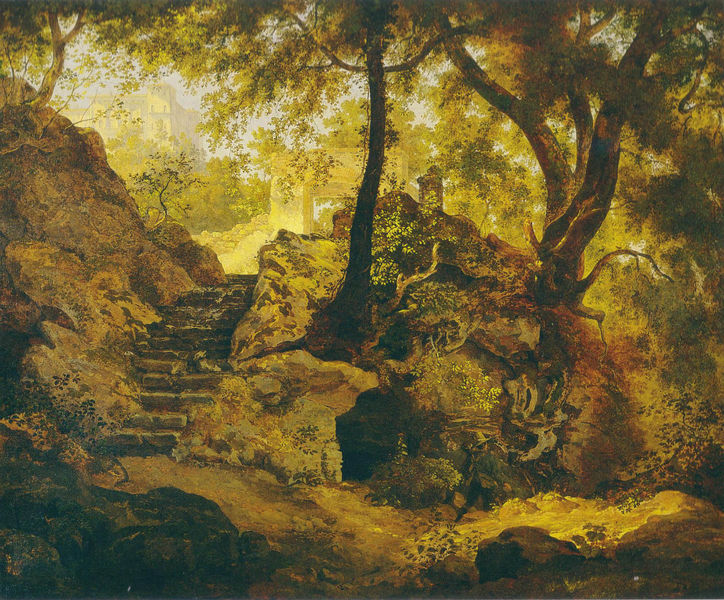
Titel: Park der Villa Chigi
Künstler: Ernst Fries
Standort: Dortmund
Institution: Museum für Kunst und Kulturgeschichte
Schlagwörter: baum, berg, blätter, dunkel, felsen, himmel, laub, mann, schatten, wasser, weiß, wolken, baumstämme, bäume, gelb, grün, landschaft, ocker, sand, see, äste, blume, blumen, braun, grau, hell, hintergrund, holz, hut, licht, orange, schwarz, straße, tür, ausblick, gebäude, gras, haus, park, parkanlage, rot, schloss, weg, wiese, wolke, beige, malerei, wand, architektur, mensch, stein, steine, öl, ast, baumstamm, einsamkeit, erde, feld, felder, gräser, horizont, häuser, hügel, natur, stamm, strauch, weide, zweige, brücke, busch, büsche, einsam, gehen, gewässer, pastos, pfad, sonne, sträucher, wege, boden, land, figur, gold, decke, blatt, pflanze, pflanzen, höhle, renaissance, wald, brunnen, garten, ranken, sommer, ruhe, bogen, gasse, abhang, nachmittag, warm, berge, farben, fels, hellbraun, sonnenlicht, mauer, tag, monochrom, herbst, idylle, romantik, treppe, treppen, duktus, draussen, vert, lciht, stufen, verträumt, ölfarbe, ölfarben, baumkrone, baumkronen, frühling, tor, unscharf, straßen, bögen, wände, eingang, escalier, gang, treppenstufen, ruine, burg, spaziergang, wurzel, zweig, idyll, tageslicht, festung, moos, lichtung, traum, höhlen, ruinen, idealismus, ranke, gemäuer, portal, wärme, verschwommen, wurzeln, bewachsen, efeu, mauern, tümpel, karg, geäst, wanderer, dickicht, rinde, sonnenstrahlen, grotte, landschafft, griechenland, treppenstufe, wildnis, verborgen, knorrig, lianen, frühjahr, opfer, baumrinde, waldweg, arbre, bois, foret, paysage, wurzelwerk, peinture, unheimlich, pierre, locus amoenus, bewuchs, pfade, burgruine, gartenanlage, quelle, stiegen, huile, somme, chateau, rochers, arbres, farbpalette, rocher, toile, terre, chemin, liane, jeune, crepuscule, steintreppe, stammbaum, waldlichtung, naturdarstellung, treooe, outdoor, ruines, batiment, trolle, schirmer, sonnenstrahö, tarum, bruns, antike, racine, levé de soleil